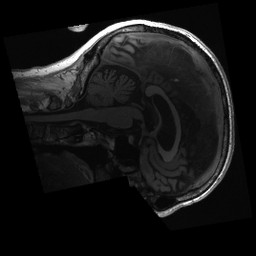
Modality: T1w
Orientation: sagittal
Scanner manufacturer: siemens
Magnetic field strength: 3 T
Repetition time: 2.3 s
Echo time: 0.00289 s